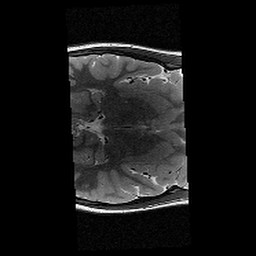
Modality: T2w
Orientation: axial
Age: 10
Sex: female
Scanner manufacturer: siemens
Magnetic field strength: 3 T
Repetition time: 9.23 s
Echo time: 0.067 s